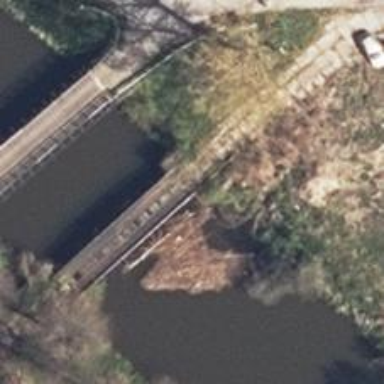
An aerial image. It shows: Man-made bridge.